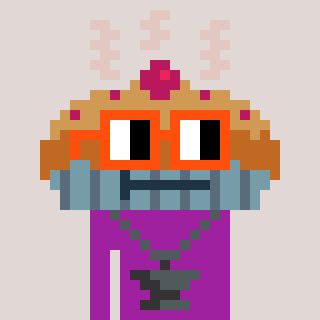
a pixel art character with square orange glasses, a pie-shaped head and a magenta-colored body on a warm background